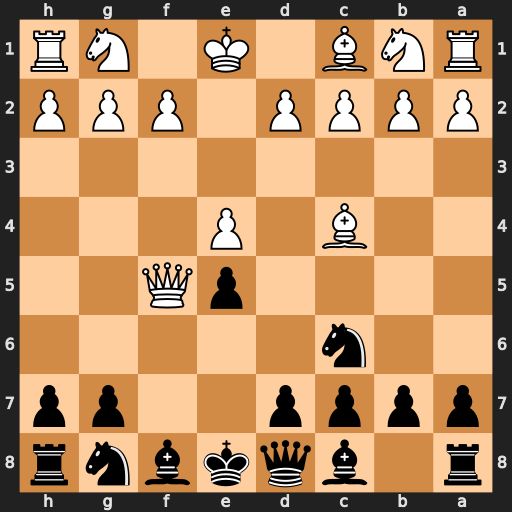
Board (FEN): r1bqkbnr/pppp2pp/2n5/4pQ2/2B1P3/8/PPPP1PPP/RNB1K1NR
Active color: b
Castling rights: KQkq
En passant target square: -
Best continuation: d5 Qh5+ g6 Qd1 dxc4